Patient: sex M, age 64
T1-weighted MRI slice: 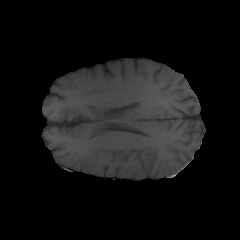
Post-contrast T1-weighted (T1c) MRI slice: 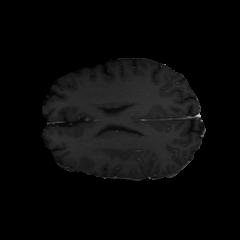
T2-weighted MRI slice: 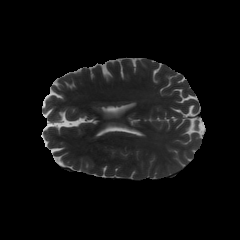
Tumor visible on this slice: no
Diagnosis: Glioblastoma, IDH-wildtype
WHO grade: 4